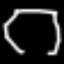
Label: octagon